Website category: sports
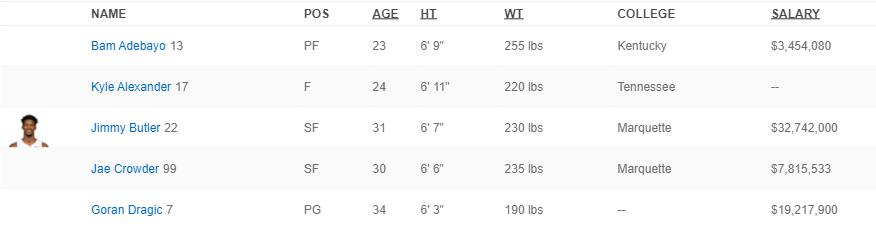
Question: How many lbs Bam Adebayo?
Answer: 255 lbs

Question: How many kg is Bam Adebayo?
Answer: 255 lbs

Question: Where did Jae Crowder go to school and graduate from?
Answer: Marquette

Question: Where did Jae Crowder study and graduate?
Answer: Marquette

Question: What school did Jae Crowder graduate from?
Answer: Marquette

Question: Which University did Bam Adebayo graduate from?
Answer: Kentucky

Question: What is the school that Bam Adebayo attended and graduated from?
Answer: Kentucky

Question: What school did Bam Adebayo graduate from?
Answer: Kentucky

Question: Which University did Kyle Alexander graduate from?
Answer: Tennessee

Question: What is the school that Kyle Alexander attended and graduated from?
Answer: Tennessee

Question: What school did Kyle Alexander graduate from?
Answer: Tennessee

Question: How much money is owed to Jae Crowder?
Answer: $7,815,533

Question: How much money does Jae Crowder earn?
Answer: $7,815,533

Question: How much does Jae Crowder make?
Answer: $7,815,533

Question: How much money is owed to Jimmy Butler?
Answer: $32,742,000

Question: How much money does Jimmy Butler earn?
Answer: $32,742,000

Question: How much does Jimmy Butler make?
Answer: $32,742,000

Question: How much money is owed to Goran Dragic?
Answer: $19,217,900

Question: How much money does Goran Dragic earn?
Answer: $19,217,900

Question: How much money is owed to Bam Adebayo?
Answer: $3,454,080

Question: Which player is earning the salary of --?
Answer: Kyle Alexander

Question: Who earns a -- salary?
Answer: Kyle Alexander

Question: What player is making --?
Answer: Kyle Alexander

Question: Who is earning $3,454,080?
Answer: Bam Adebayo

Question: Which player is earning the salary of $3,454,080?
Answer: Bam Adebayo

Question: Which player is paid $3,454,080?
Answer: Bam Adebayo

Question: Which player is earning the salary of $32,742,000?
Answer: Jimmy Butler

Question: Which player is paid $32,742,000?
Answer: Jimmy Butler

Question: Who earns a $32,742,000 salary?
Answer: Jimmy Butler

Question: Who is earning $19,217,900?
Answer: Goran Dragic

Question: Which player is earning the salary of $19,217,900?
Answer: Goran Dragic

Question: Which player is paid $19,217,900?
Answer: Goran Dragic

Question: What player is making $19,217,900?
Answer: Goran Dragic

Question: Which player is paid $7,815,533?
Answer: Jae Crowder

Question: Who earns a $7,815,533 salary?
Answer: Jae Crowder

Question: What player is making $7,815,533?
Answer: Jae Crowder

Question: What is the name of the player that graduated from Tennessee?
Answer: Kyle Alexander

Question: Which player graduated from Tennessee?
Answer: Kyle Alexander

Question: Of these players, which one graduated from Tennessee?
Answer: Kyle Alexander

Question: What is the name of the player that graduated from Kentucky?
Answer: Bam Adebayo

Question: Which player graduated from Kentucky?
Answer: Bam Adebayo

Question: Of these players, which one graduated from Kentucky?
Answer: Bam Adebayo

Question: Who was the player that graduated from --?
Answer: Goran Dragic

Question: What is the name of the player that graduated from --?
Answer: Goran Dragic

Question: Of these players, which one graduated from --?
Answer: Goran Dragic